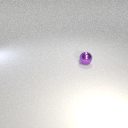
small purple metal sphere